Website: macys
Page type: billing-address
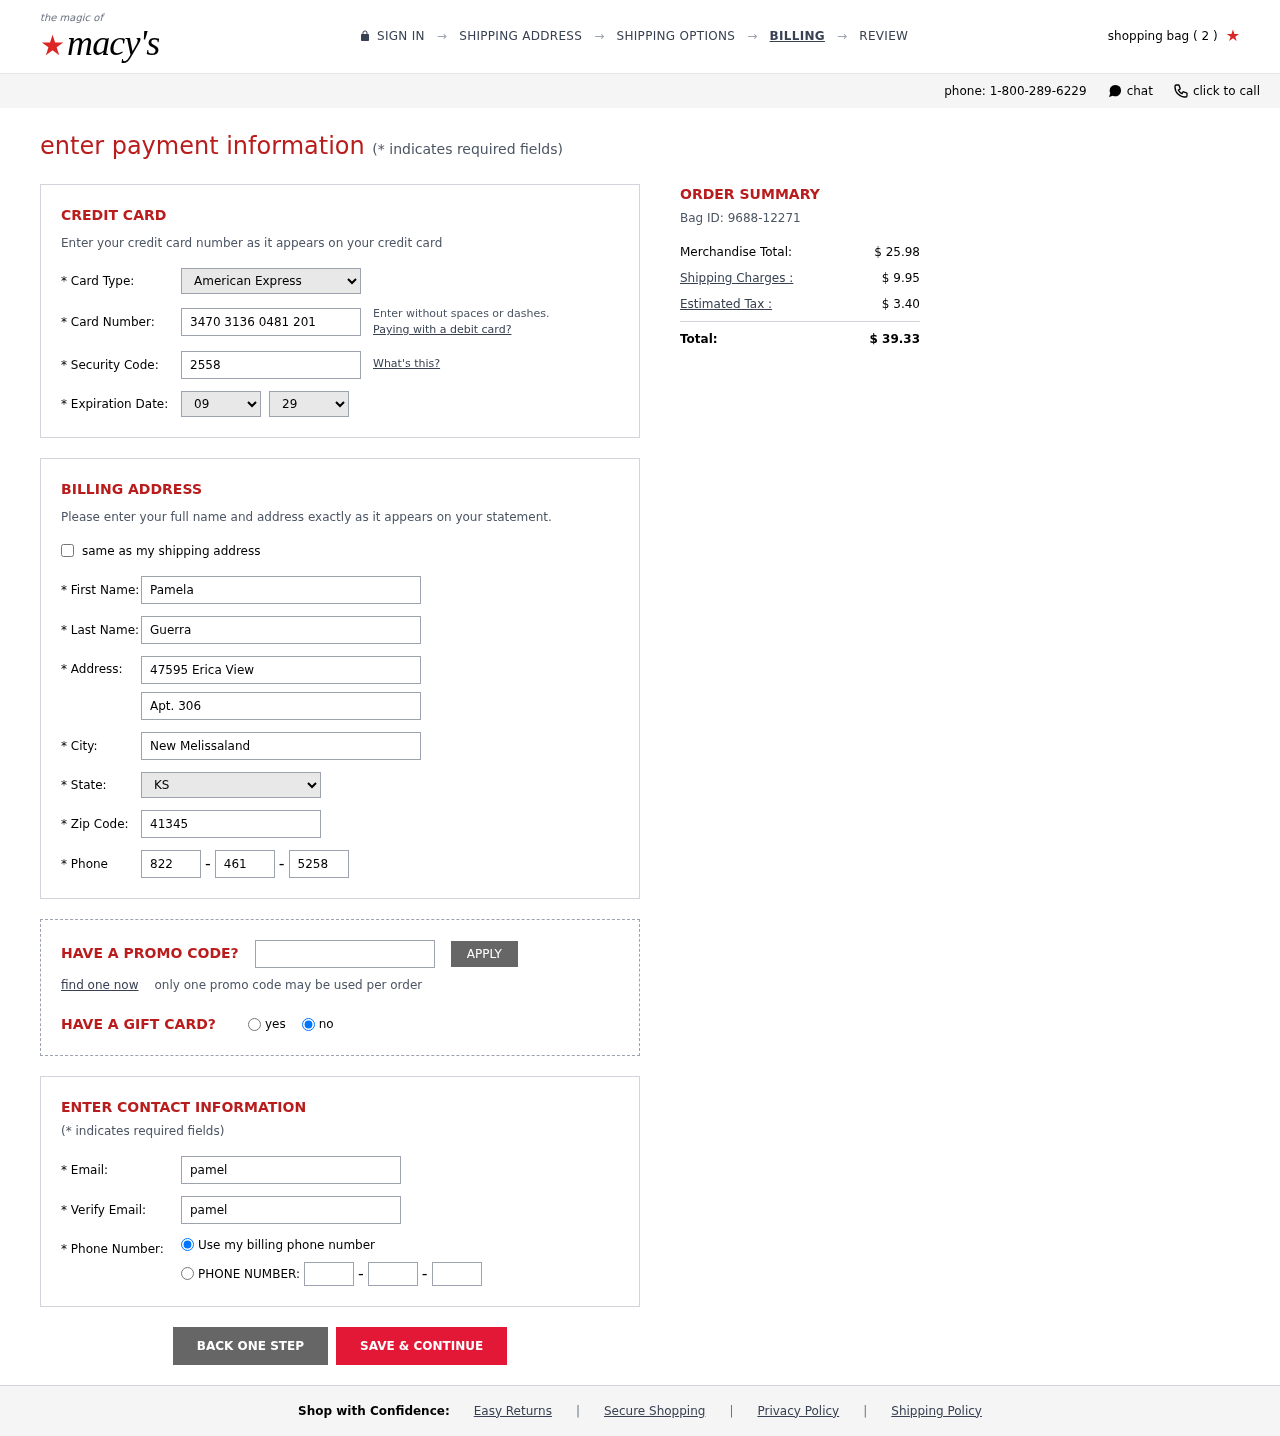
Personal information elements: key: PII_CARD_CVV
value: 2558
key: PII_CARD_EXPIRY_MONTH
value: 09
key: PII_CARD_EXPIRY_YEAR
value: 29
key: PII_CARD_NUMBER
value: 3470 3136 0481 201
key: PII_CARD_TYPE
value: American Express
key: PII_CITY
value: New Melissaland
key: PII_EMAIL
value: pamela.guerra@yahoo.com
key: PII_FIRSTNAME
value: Pamela
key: PII_LASTNAME
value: Guerra
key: PII_PHONE_AREA
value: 822
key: PII_PHONE_PREFIX
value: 461
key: PII_PHONE_SUFFIX
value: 5258
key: PII_POSTCODE
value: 41345
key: PII_STATE_ABBR
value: KS
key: PII_STREET
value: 47595 Erica View
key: PII_STREET2
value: Apt. 306
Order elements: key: ORDER_NUM_ITEMS
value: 2
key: ORDER_ID
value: Bag ID: 9688-12271
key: ORDER_SUBTOTAL
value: $ 25.98
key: ORDER_SHIPPING_COST
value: $ 9.95
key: ORDER_TAX
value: $ 3.40
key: ORDER_TOTAL
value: $ 39.33